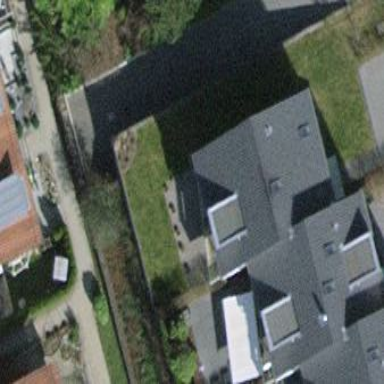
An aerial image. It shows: Simple and straightforward house.